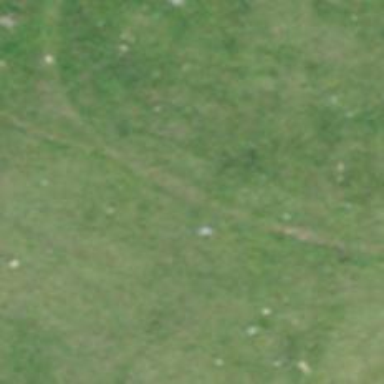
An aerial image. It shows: Path.